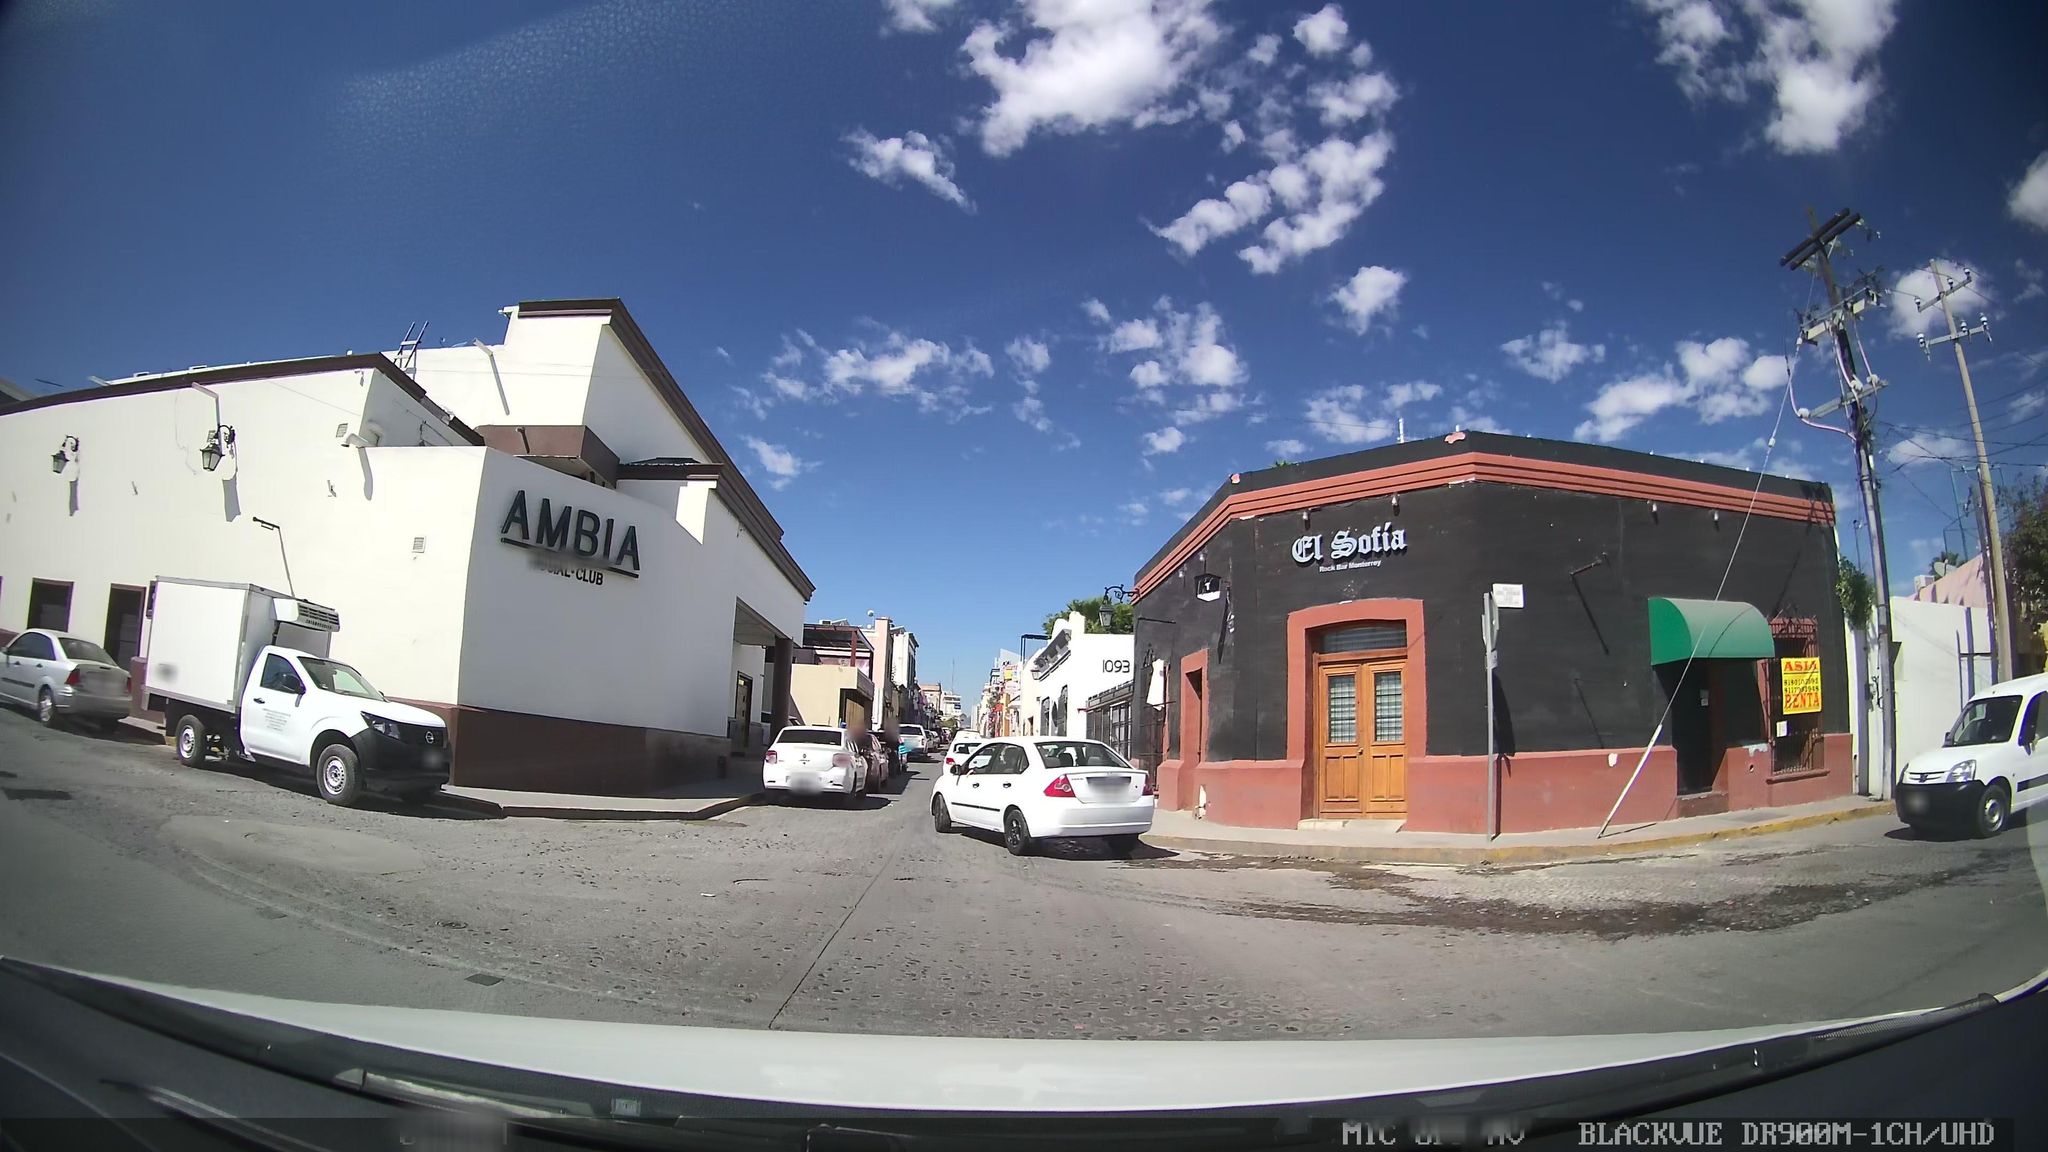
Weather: snowy
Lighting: day
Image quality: good
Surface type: driving surface
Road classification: residential
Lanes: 2
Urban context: suburban or peri-urban
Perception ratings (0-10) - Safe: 2.4, Lively: 8.21, Beautiful: 4.65, Boring: 1.38, Depressing: 7.93, Wealthy: 0.62